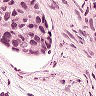
Metastatic tissue present: yes